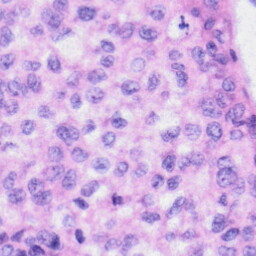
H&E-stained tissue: Liver